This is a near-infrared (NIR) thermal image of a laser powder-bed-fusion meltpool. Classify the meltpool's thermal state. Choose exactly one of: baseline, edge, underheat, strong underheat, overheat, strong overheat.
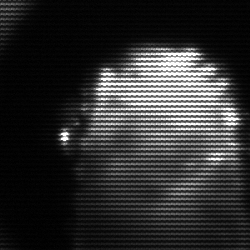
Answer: baseline